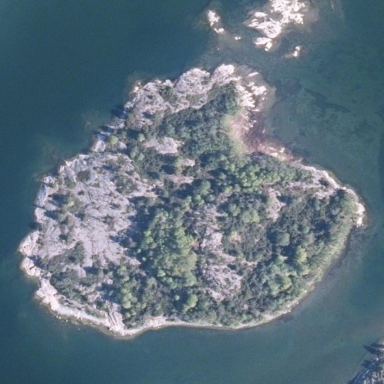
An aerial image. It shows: Island with natural coastline.